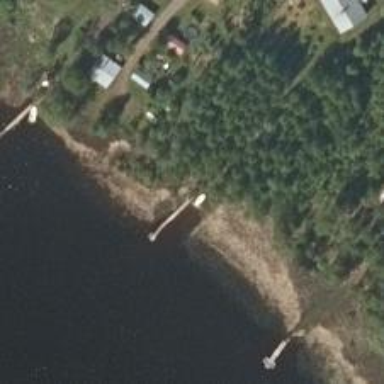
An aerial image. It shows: Man-made pier.